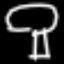
Label: mushroom